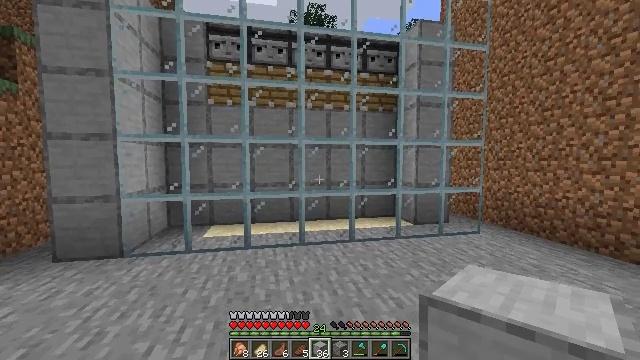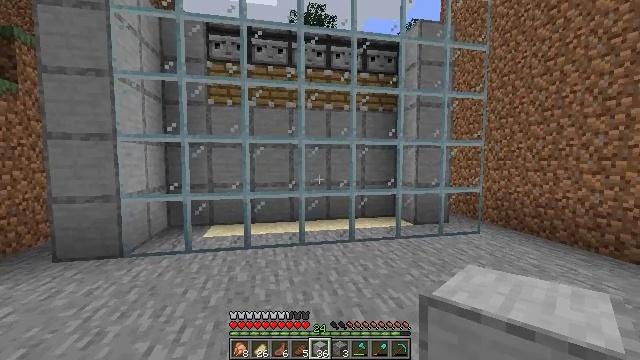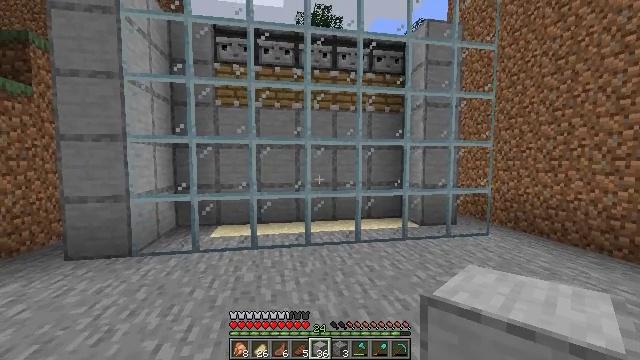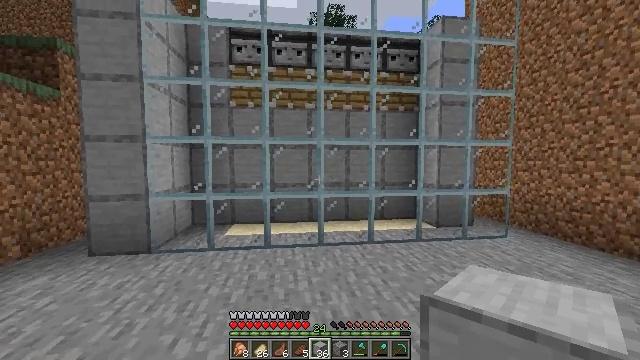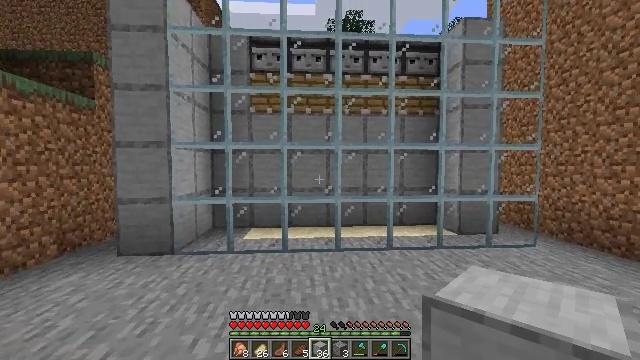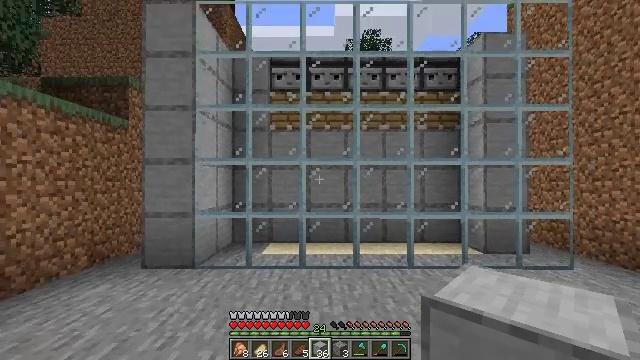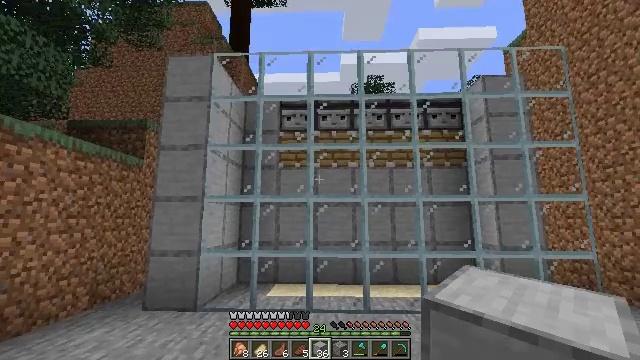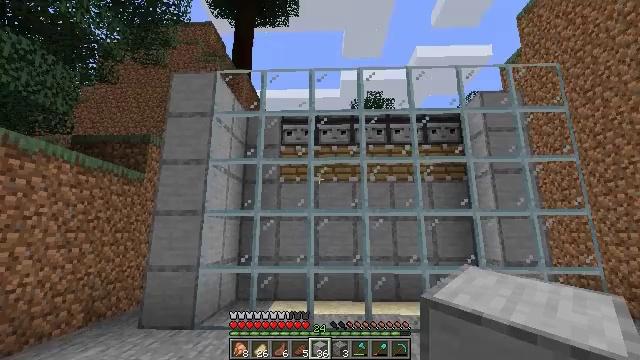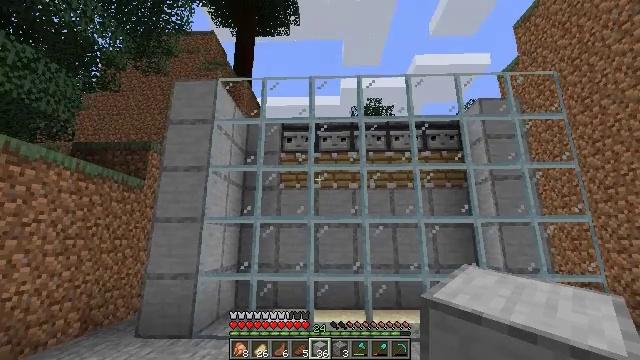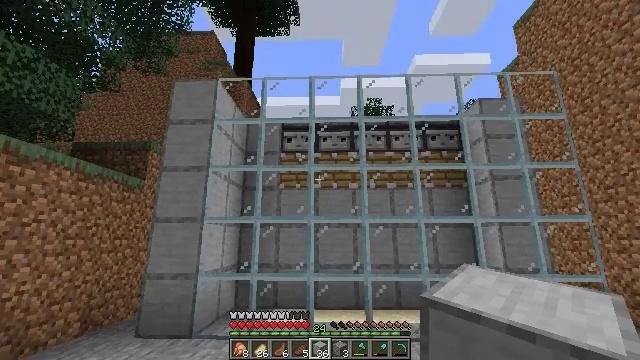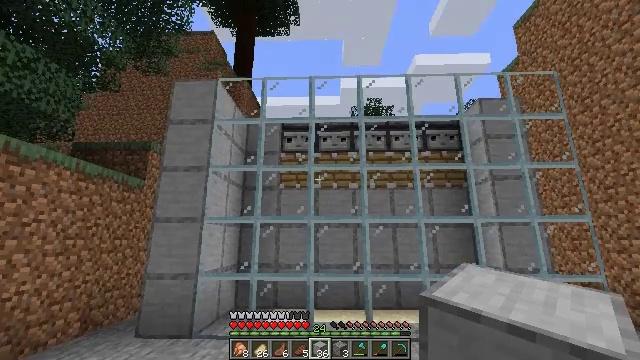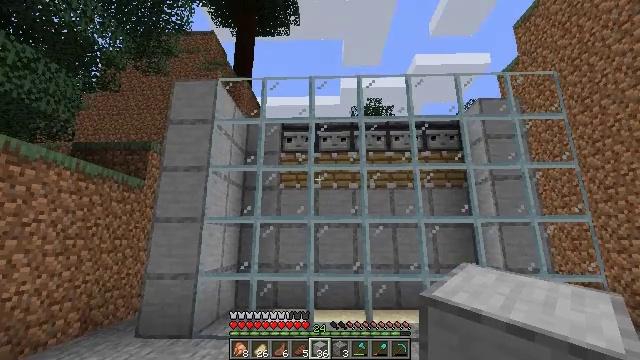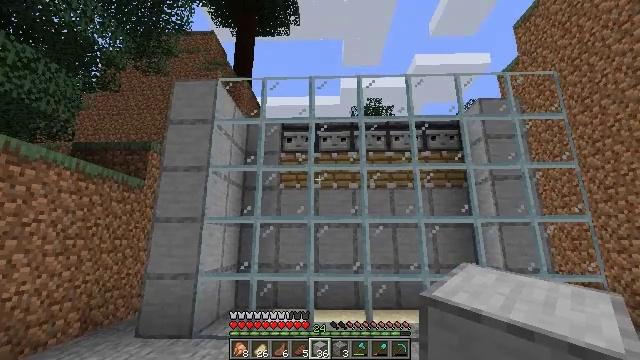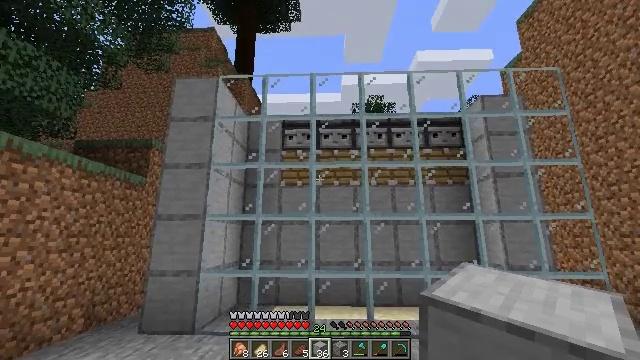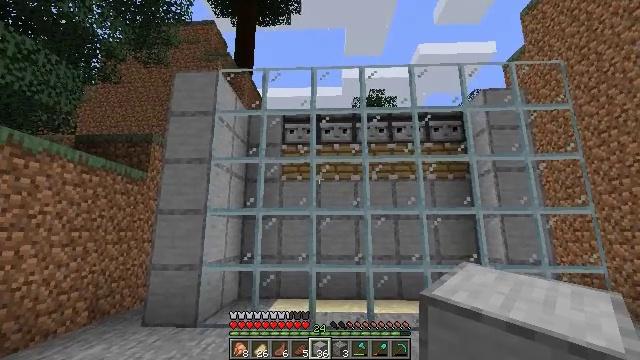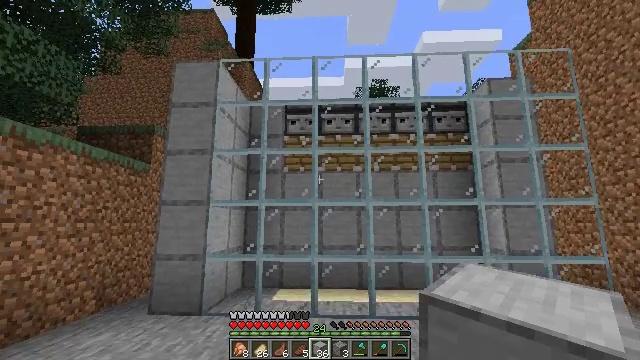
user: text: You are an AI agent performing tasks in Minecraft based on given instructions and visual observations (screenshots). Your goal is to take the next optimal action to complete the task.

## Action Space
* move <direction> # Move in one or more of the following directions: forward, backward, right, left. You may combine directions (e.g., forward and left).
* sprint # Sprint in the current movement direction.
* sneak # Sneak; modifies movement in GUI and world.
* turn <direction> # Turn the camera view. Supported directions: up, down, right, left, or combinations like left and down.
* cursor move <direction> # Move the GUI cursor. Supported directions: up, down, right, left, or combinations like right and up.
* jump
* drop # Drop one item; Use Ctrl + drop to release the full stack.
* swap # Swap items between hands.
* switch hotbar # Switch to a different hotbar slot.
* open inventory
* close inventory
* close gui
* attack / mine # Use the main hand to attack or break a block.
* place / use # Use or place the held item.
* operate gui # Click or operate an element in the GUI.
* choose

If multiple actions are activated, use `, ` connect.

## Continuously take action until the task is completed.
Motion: motion action
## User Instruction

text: Get smooth stone for building.
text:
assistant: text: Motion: no_op
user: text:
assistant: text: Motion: turn left
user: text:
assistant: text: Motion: turn left
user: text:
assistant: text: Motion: turn left and up
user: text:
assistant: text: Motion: turn left and up
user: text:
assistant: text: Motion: turn left and up
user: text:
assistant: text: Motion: turn up
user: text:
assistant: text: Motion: turn up
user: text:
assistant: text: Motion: no_op
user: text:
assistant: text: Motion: no_op
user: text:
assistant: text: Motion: no_op
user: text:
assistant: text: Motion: no_op
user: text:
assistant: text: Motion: no_op
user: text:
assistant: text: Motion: turn down
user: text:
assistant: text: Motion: turn down
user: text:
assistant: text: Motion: turn down
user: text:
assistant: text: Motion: turn down
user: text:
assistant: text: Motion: turn down
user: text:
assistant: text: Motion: turn down
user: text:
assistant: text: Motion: turn down
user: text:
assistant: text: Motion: move left, turn down
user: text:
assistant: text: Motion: move forward and move left
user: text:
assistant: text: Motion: move forward and move left, turn down
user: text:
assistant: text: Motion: move forward and move left
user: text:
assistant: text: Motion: move forward and move left, turn down
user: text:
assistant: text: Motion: move forward, turn down
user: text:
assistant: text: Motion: no_op
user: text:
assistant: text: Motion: no_op
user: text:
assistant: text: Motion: no_op
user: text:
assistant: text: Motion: no_op